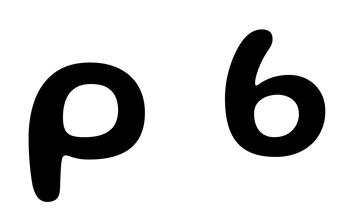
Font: Gluten_Medium